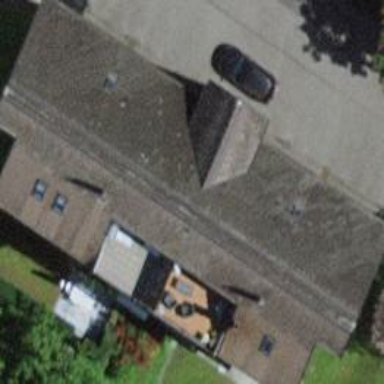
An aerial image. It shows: Gabled roof apartments building.